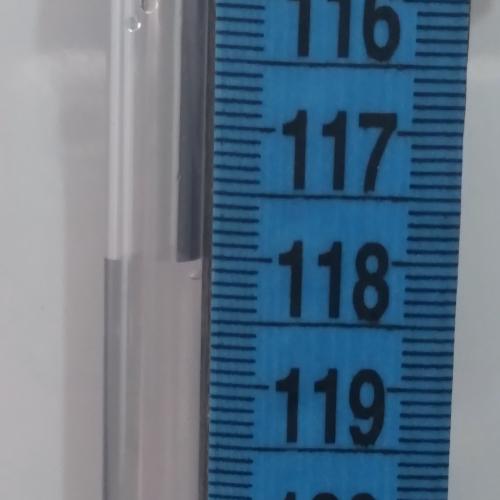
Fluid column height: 118.0 cm